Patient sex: F
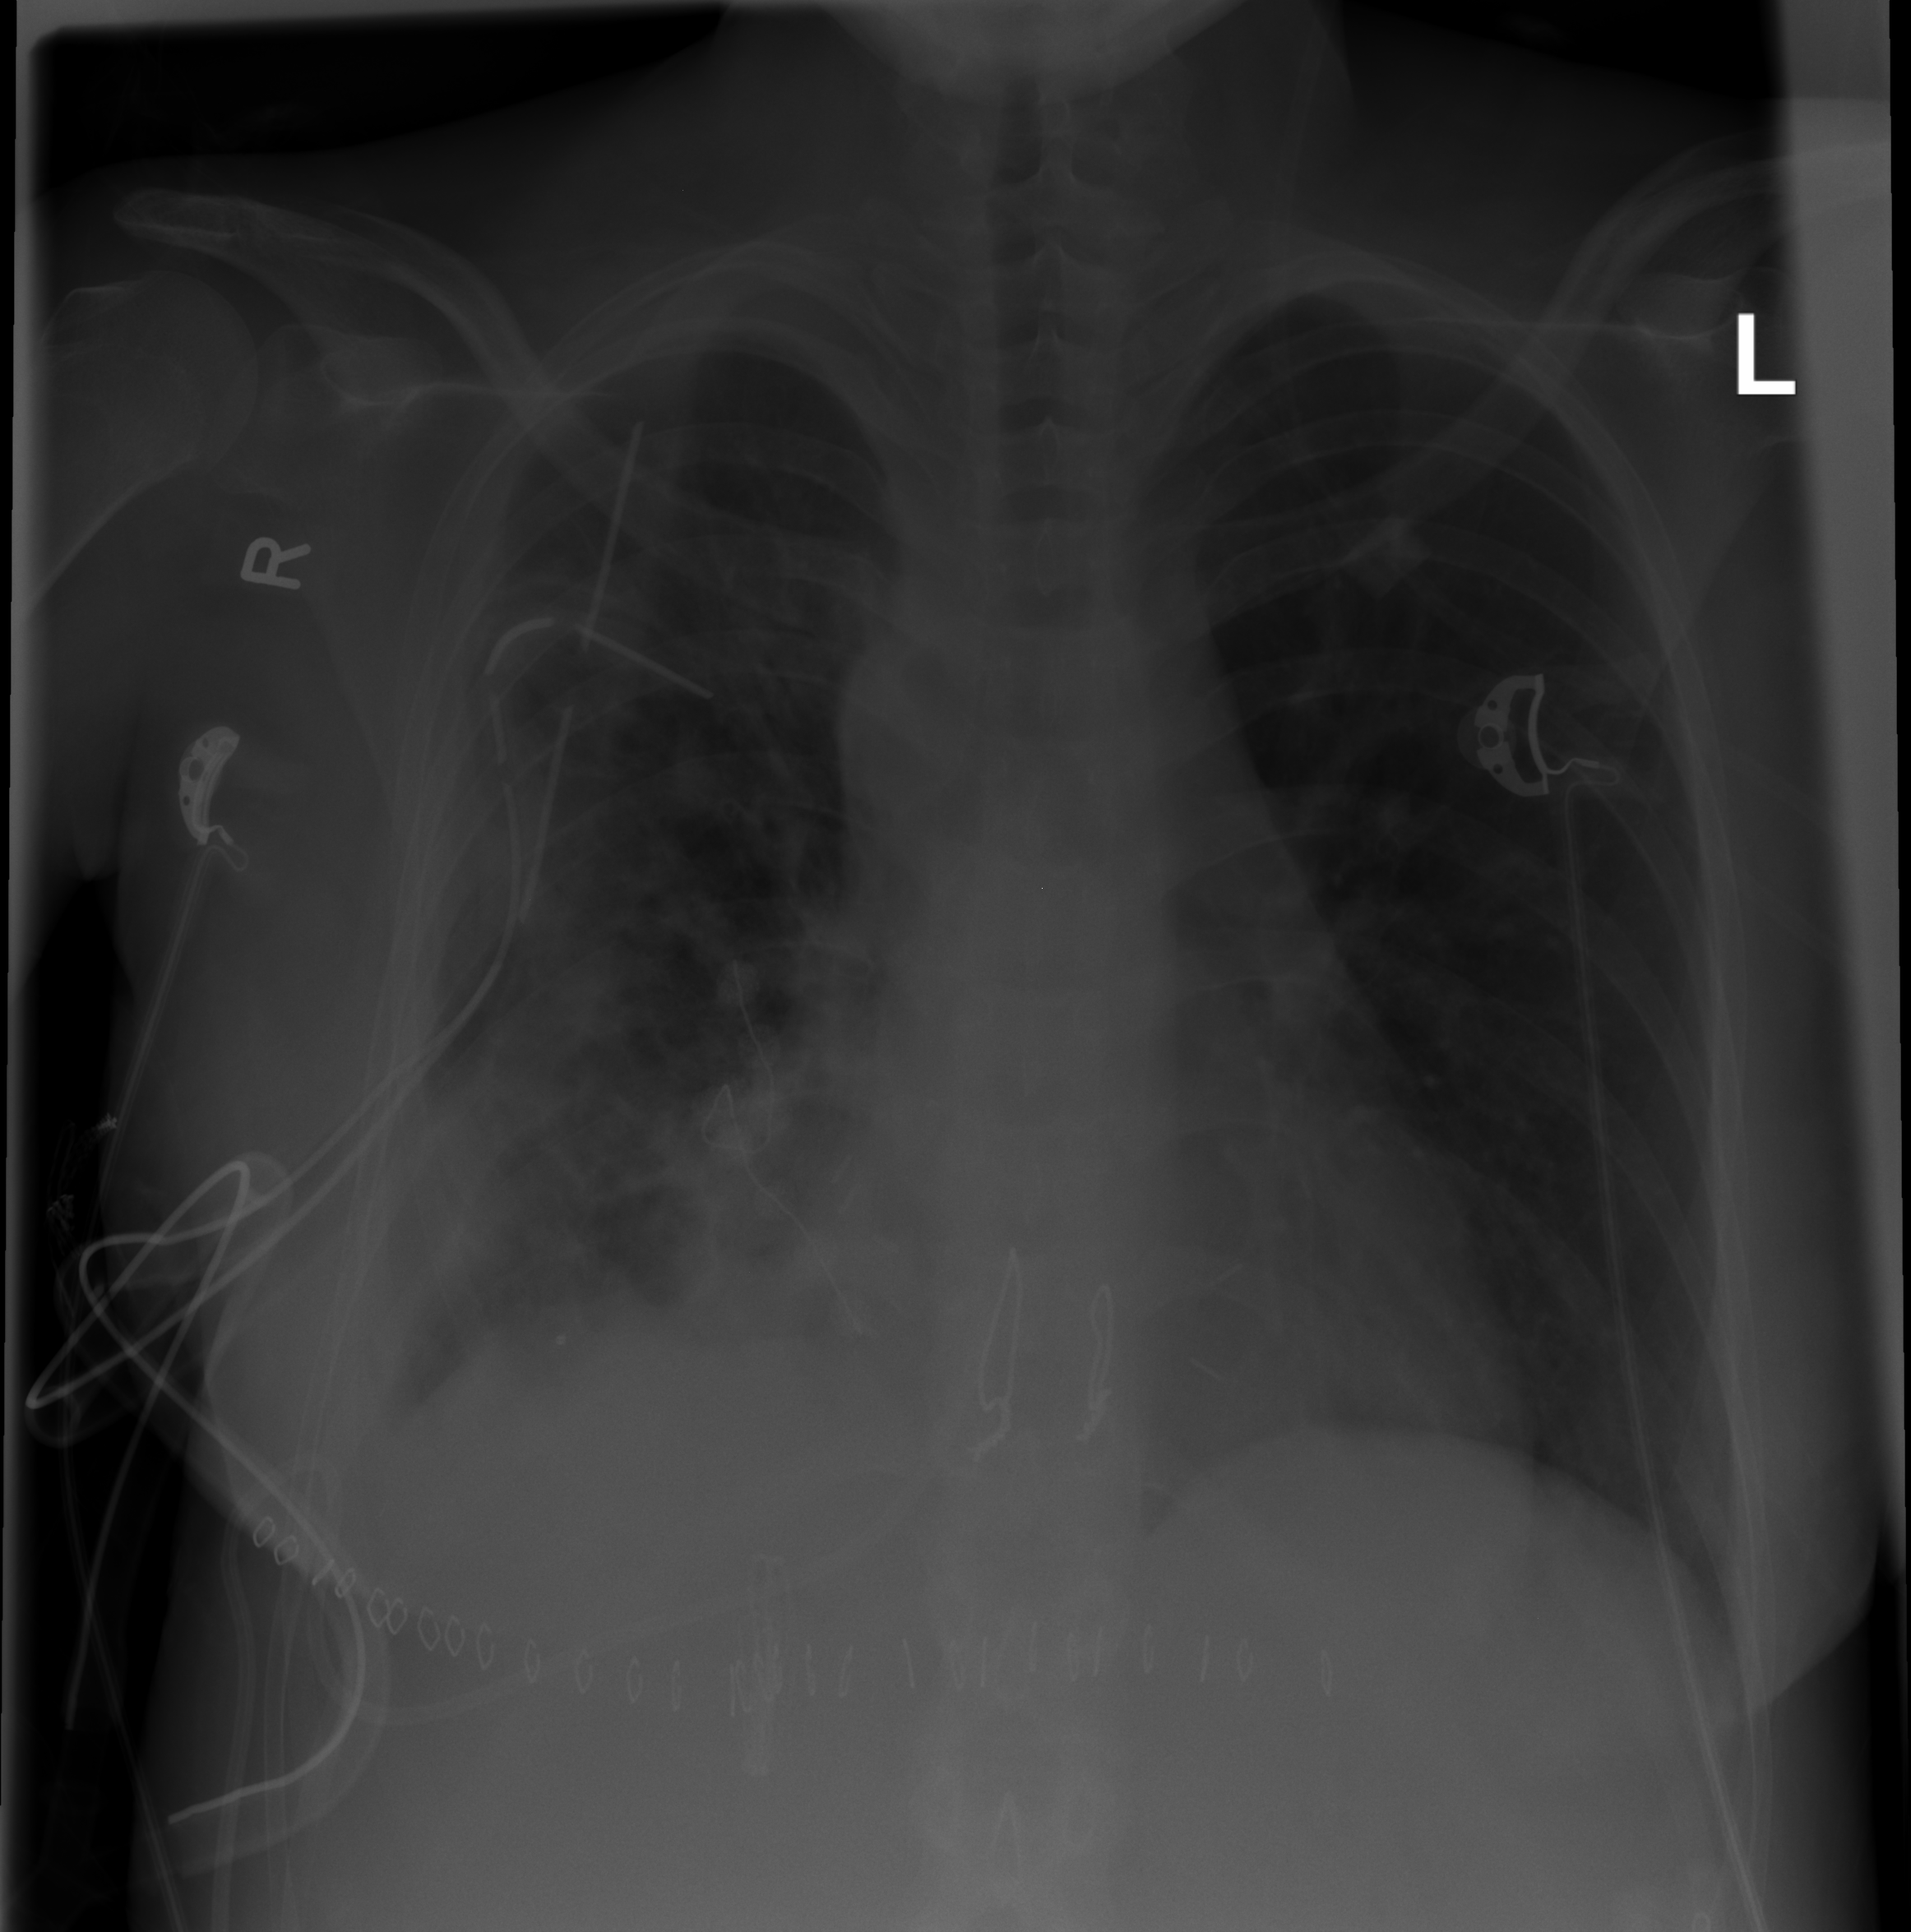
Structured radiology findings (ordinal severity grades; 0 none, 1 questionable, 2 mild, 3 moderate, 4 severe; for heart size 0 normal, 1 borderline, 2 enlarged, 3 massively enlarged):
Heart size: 0
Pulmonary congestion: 0
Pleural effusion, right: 2
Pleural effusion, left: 1
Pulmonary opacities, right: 2
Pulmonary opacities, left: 0
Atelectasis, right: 2
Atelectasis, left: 1